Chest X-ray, PA view. Patient: 62 years old, sex M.
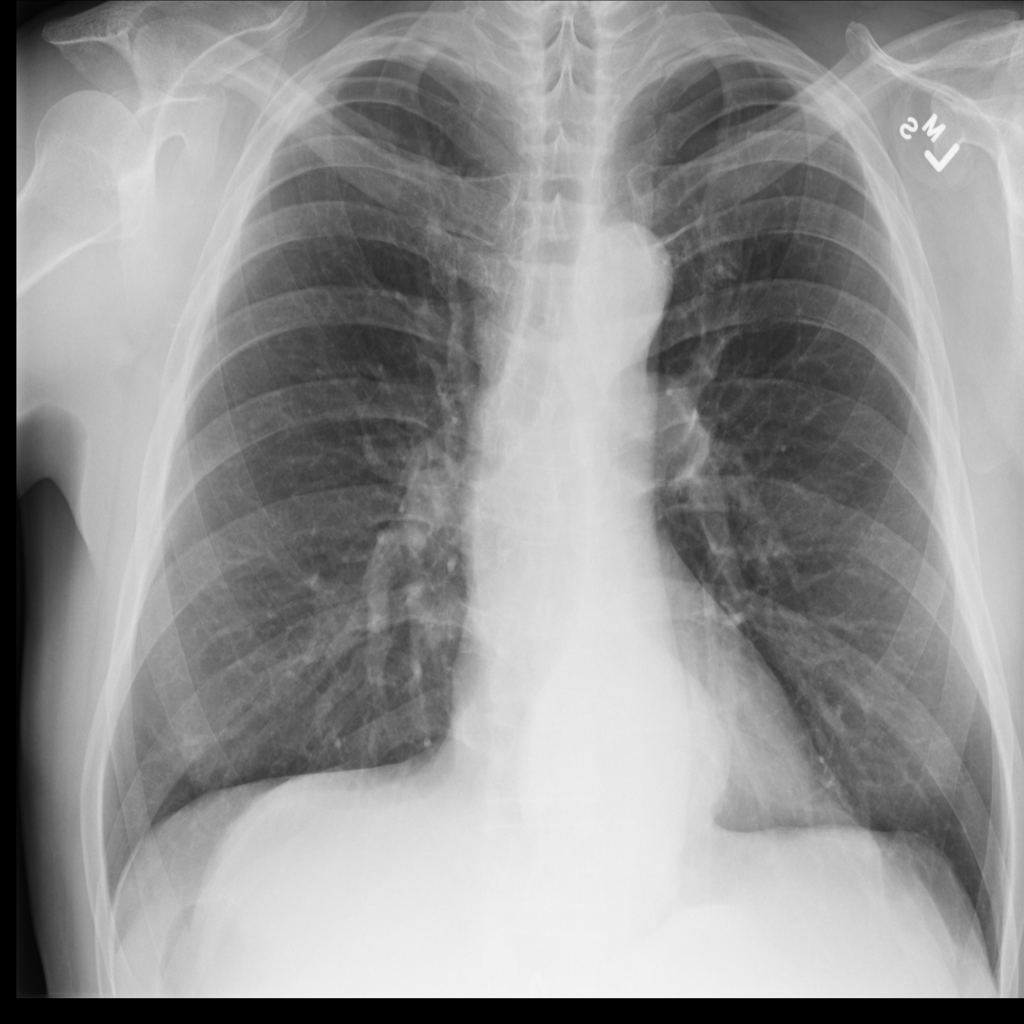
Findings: Effusion, Hernia, Infiltration